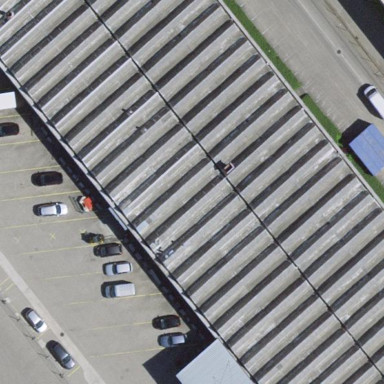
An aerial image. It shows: Industrial building.